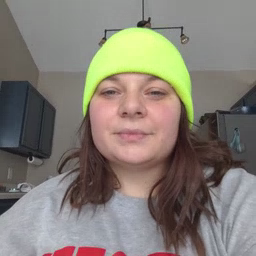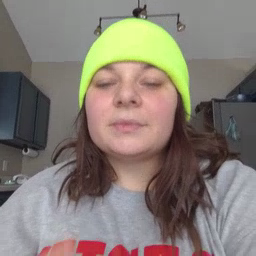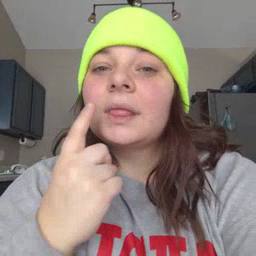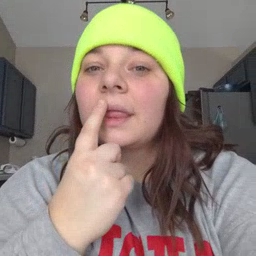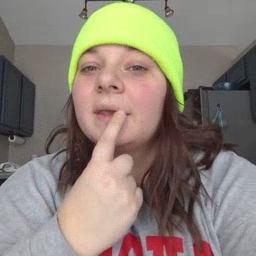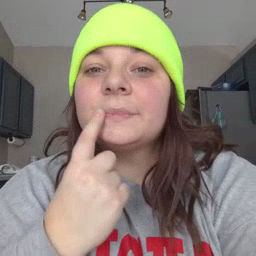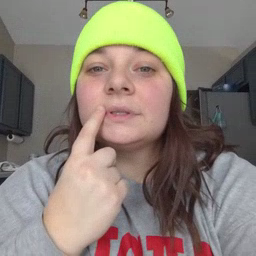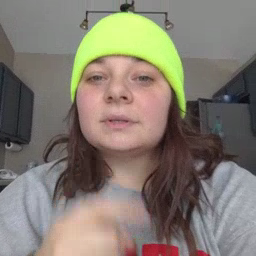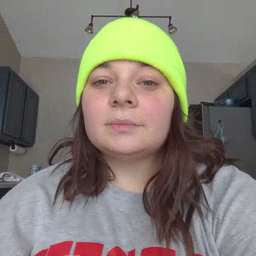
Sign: lips